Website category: phone
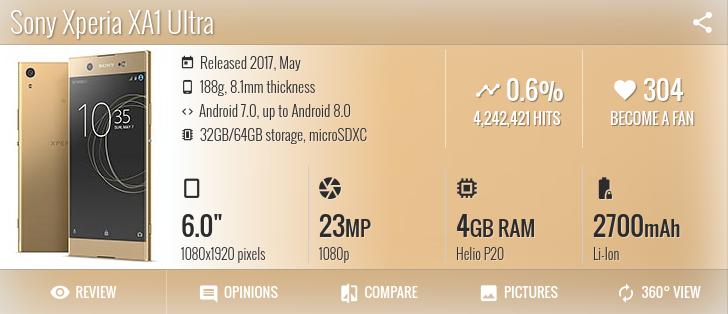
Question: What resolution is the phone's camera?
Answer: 1080p

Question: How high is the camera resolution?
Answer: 1080p

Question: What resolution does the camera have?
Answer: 1080p

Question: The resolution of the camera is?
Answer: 1080p

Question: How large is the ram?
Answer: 4 GB RAM

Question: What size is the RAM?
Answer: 4 GB RAM

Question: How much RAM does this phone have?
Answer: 4 GB RAM

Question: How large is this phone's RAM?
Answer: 4 GB RAM

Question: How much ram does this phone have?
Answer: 4 GB RAM

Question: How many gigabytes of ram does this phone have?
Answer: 4 GB RAM

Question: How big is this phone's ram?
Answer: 4 GB RAM

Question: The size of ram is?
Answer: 4 GB RAM

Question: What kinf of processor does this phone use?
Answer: Helio P20

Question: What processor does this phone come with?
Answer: Helio P20

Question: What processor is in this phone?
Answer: Helio P20

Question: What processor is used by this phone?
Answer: Helio P20

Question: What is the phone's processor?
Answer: Helio P20

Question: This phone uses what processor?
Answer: Helio P20

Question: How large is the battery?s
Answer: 2700 mAh

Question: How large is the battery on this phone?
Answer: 2700 mAh

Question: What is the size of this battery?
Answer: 2700 mAh

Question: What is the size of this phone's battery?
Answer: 2700 mAh

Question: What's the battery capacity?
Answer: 2700 mAh

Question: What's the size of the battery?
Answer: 2700 mAh

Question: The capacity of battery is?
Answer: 2700 mAh